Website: walmart
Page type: account-selection
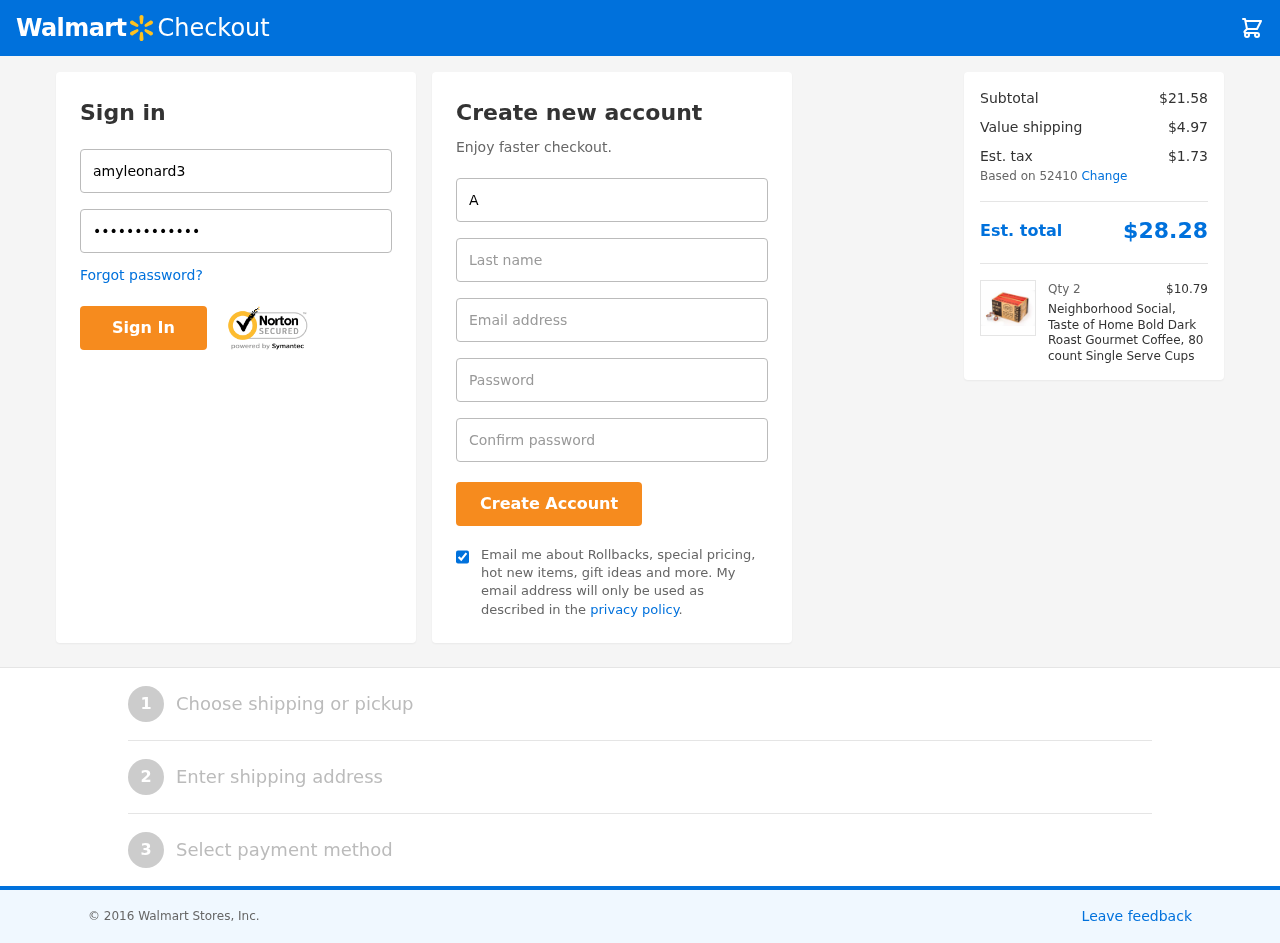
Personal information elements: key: PII_EMAIL
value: amy_leonard@gmail.com
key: PII_FIRSTNAME
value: Amy
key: PII_LASTNAME
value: Leonard
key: PII_LOGIN_USERNAME
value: amyleonard3
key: PII_POSTCODE
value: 52410
Product elements: key: PRODUCT1_NAME
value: Neighborhood Social, Taste of Home Bold Dark Roast Gourmet Coffee, 80 count Single Serve Cups
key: PRODUCT1_PRICE
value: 10.79
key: PRODUCT1_QUANTITY
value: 2
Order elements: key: ORDER_SUBTOTAL
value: $21.58
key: ORDER_SHIPPING_COST
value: $4.97
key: ORDER_TAX
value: $1.73
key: ORDER_TOTAL
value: $28.28